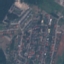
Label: Residential